Question: This is a rather complicated question that may simply be impossible with what's currently available, but if there was an easy way of doing it it would be huge.
I'm debugging some JavaScript in Chrome, and because it's very event-driven, I prefer to get trace reports of the code (what got called, etc.) instead of breakpoints. So wherever I leave a breakpoint, I'd like to see the local function name and arguments.
The closest I can get is to drop a conditional breakpoint in, like the following:

There are two big problems with this approach:
1. Pasting this into each breakpoint is too cumbersome. People would be far more likely to use it if it could be chosen as the default action for each breakpoint.
2. In Google Chrome, the log calls get fired twice.
Any ideas on a way to surmount either of these problems? I think it might be possible in IE <URL>, but the UI there seems equally cumbersome.
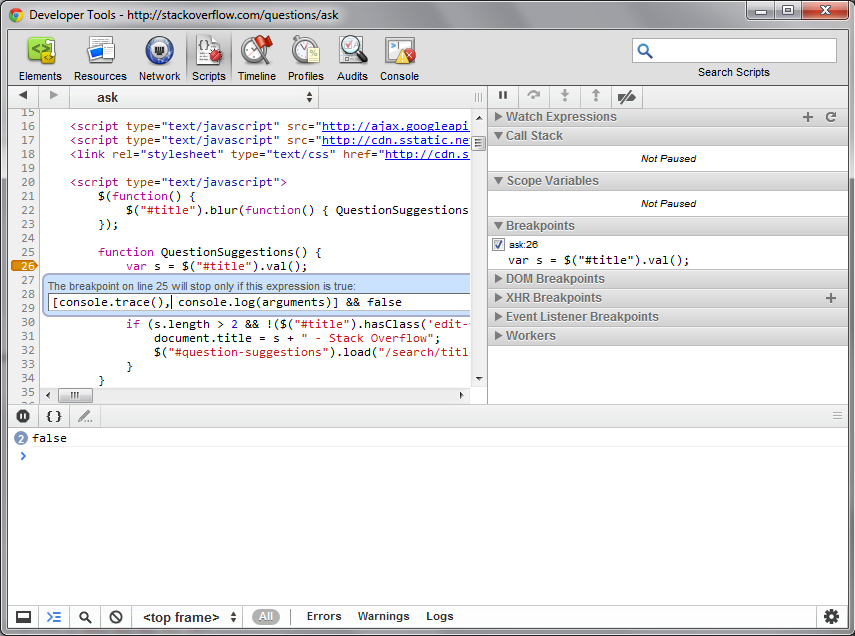
Answer: I couldn't find something to do this, so I <URL>.
Now, instead of constantly inserting and removing console.log calls, I leave the logging in and only watch it when necessary.
'''
var debug = TraceJS.GetLogger("debug", "mousemove");
$('div').mousemove(function(evt) {
debug(this.id, evt);
});
'''
Every time the mouse is moved over a DIV, it generates a logevent tagged ["mousemove", {id of that element}]
The fun part is being able to events. When you want to only see mousemove events for element #a, call the following in the console:
'''
TraceJS('a');
'''
When I want to see all mousemove events, you can call:
'''
TraceJS('mousemove');
'''
Only events that match your filter are shown. If you call TraceJS(no argument), the log calls stop being shown.